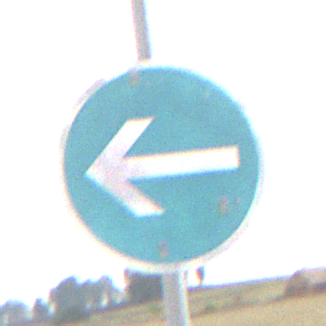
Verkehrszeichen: VorgeschriebeneFahrtrichtungHierLinks
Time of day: Midday
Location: Outdoor (Nature)
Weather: PartlyCloudy
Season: NotSpecified
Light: Natural